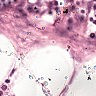
Metastatic tissue present: no